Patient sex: F
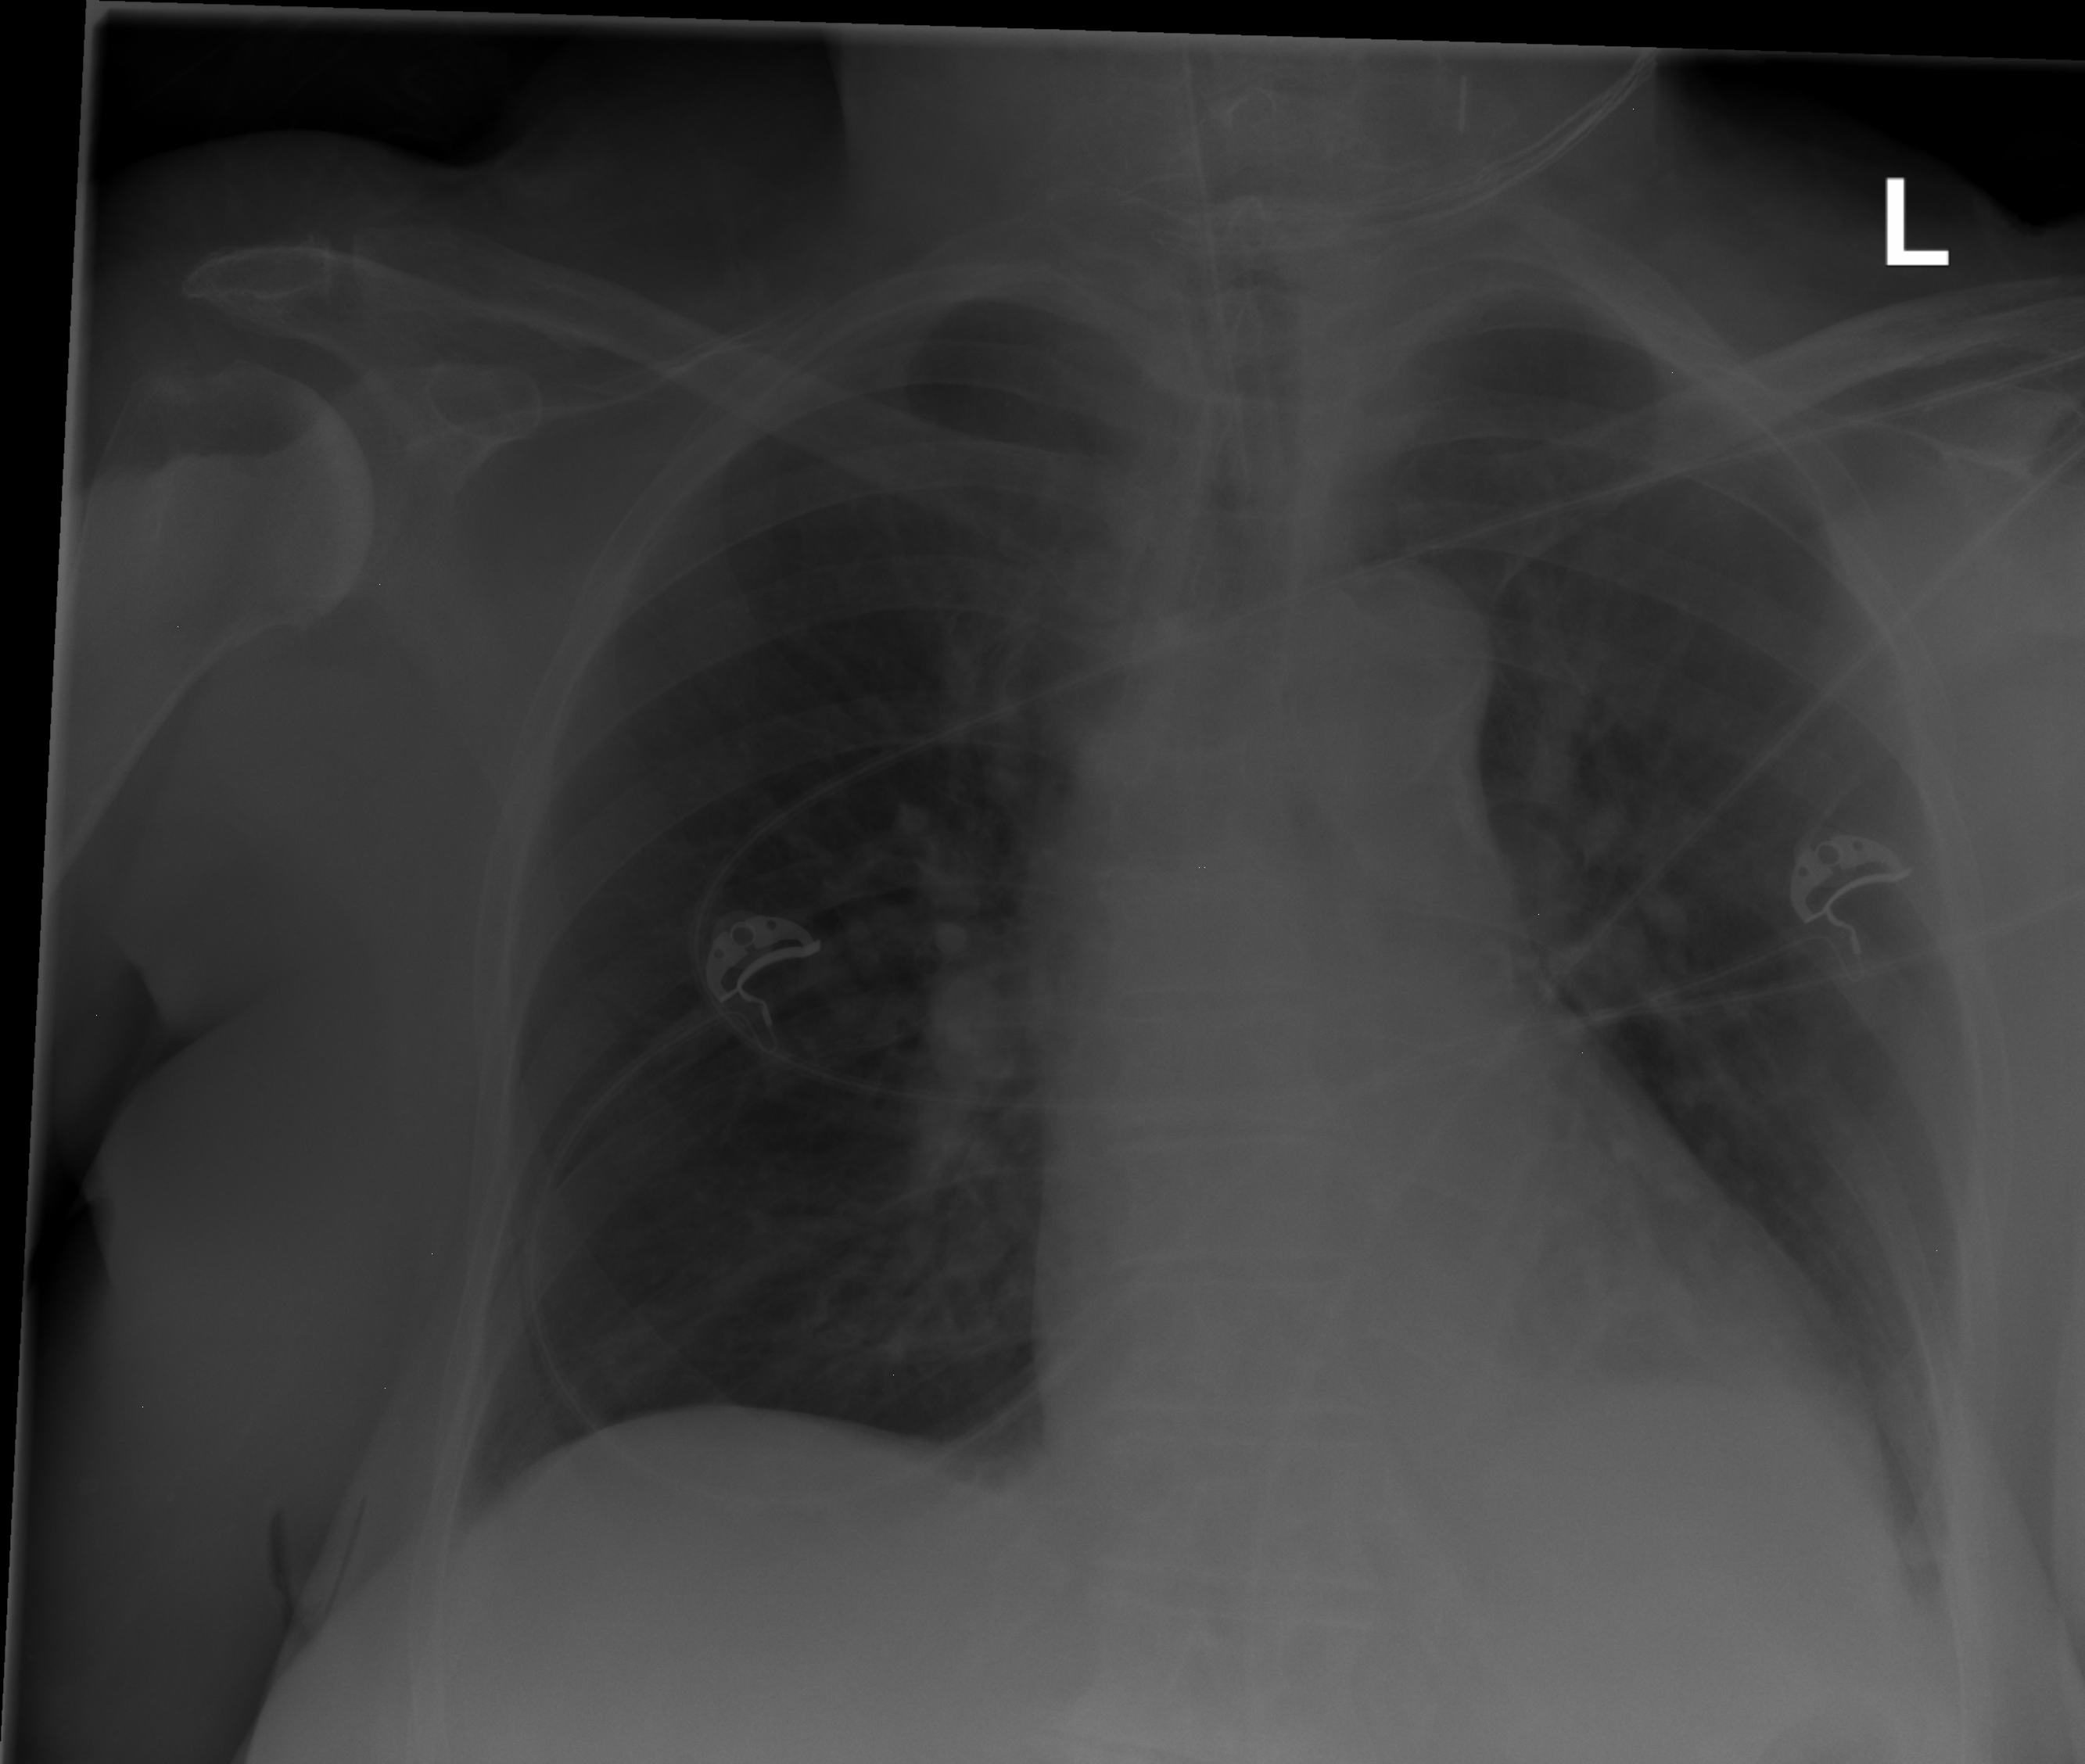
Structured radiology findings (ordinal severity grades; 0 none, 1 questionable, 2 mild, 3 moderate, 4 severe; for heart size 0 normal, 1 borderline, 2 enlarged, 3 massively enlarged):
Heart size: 1
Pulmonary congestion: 0
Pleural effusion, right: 0
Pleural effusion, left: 2
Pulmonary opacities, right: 0
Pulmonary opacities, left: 0
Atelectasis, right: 0
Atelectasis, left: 0